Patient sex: M
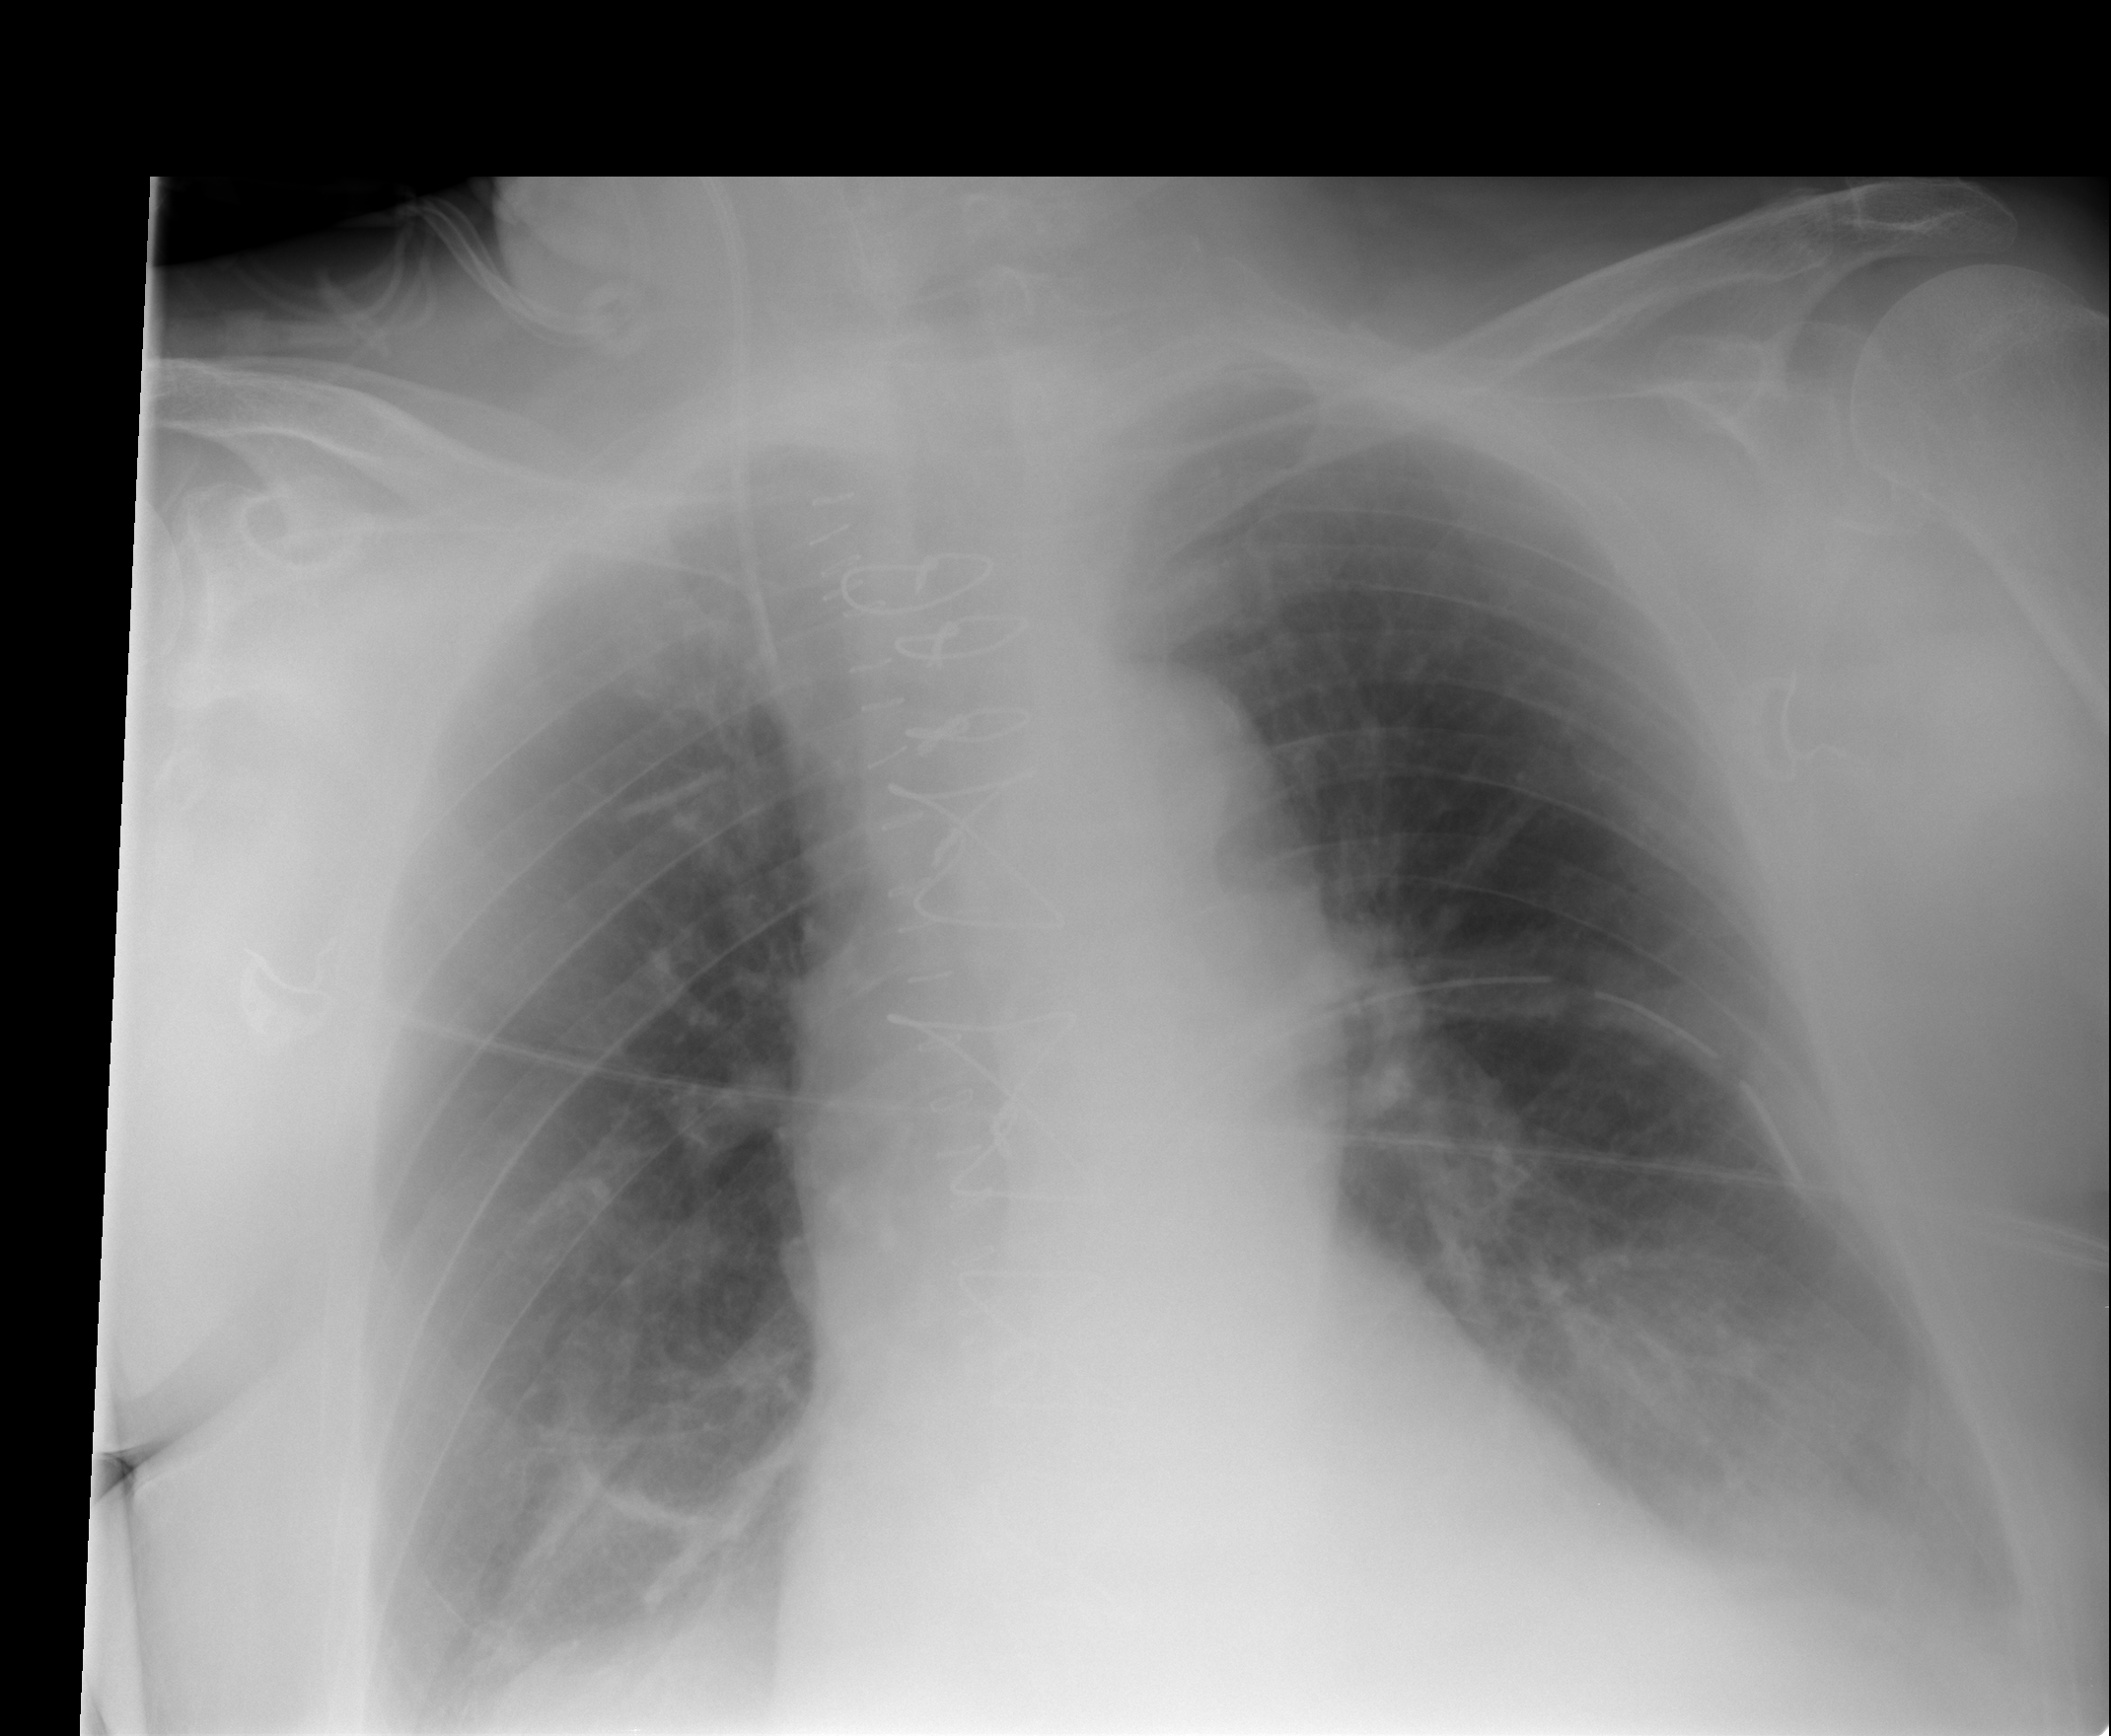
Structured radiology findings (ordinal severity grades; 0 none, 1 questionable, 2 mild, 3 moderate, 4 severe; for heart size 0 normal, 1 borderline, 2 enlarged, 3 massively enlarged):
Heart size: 2
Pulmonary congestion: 0
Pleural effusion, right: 2
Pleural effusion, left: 2
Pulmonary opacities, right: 1
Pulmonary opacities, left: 0
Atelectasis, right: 2
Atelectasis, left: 2